Question:
I attached the code, with indentation, anyone know where is the problem?
Error code:
'''
zo.hs:7:9: parse error (possibly incorrect indentation)
'''
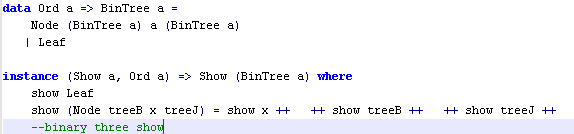
Answer: The line
'''
[...] = show x ++ ++ show [...]
'''
contains several syntax errors. In particular, '(++)' is a binary operator, not something to surround your 'show foo' with.
Try
'''
[...] = show x ++ show treeB ++ show treeJ
'''
Also,
'''
show Leaf
'''
is not defined:
'''
show Leaf = "Leaf"
'''